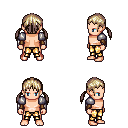
a pixel art fantasy rpg character, male body template, human, light skin, steel arm armor, gold greaves, white blonde twin-tailed hairstyle, cloth bracers, four views (front, back, left, right), 2x2 character sprite sheet, small pixel art, hard edges, no anti-aliasing